Interaction volume radius: 10 \u00c5
Interaction volume height: 35 \u00c5
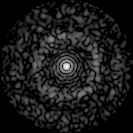
Disorder parameter: 0.8391